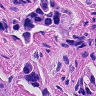
Metastatic tissue present: yes